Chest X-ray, PA view. Patient: 73 years old, sex M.
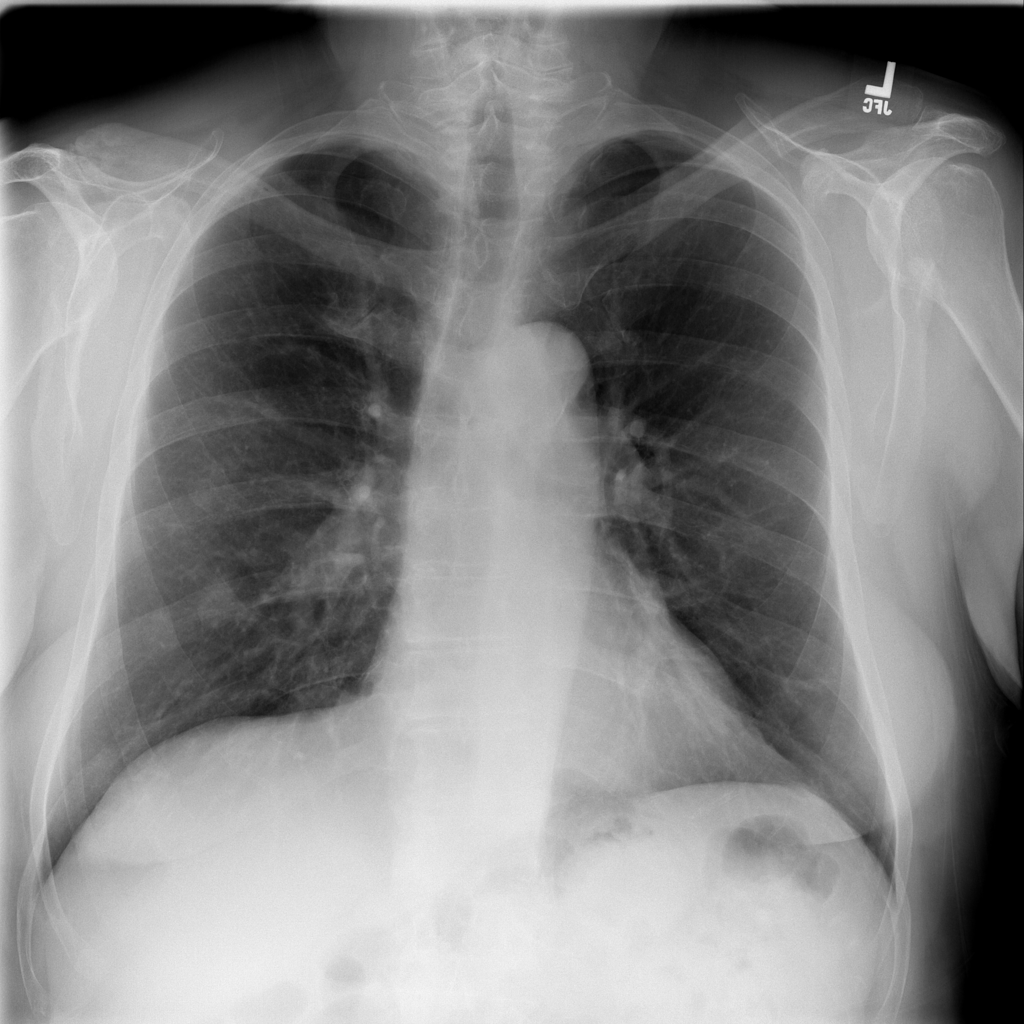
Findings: Effusion, Emphysema